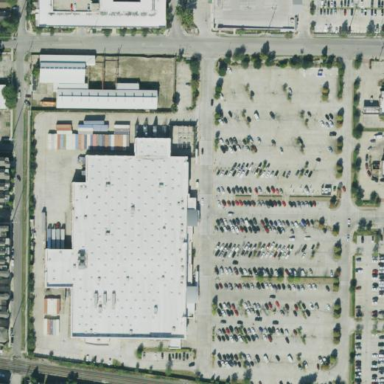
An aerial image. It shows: Retail area.